Question: While plotting a list in pylab or mplot3d (2d or 3d scatter plot), is it possible to use the index in the list as marker? Or other ways (or other libraries) that can make the viewer understand which point in the list corresponds to which point on the graph.
I've included a 3d scatter plot here just for reference. I was hoping to change the blue dot marker to the index in the list.

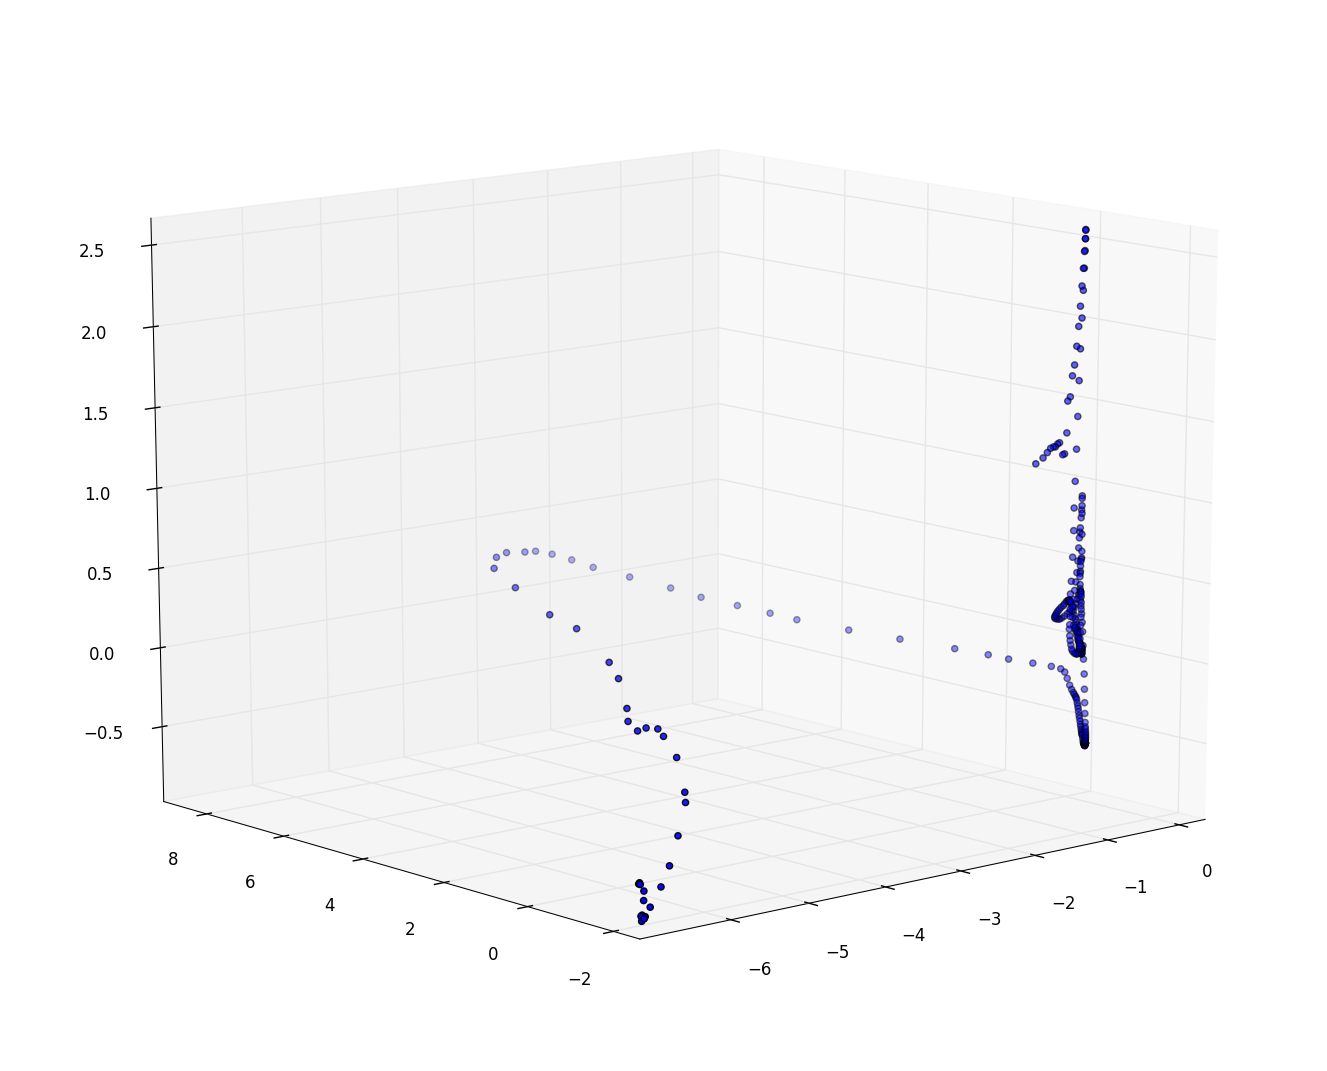
Answer: Sure, you'll just need to make separate 'plot' calls for each point.
However, because each point will have a different marker, things will render rather slowly. If you have several thousand points, this is probably a bad idea. However, at that point, you wouldn't be able to see the numbers, anyway.
As an example:
'''
import numpy as np
import matplotlib.pyplot as plt
from mpl_toolkits.mplot3d import Axes3D
num = 30
t = np.linspace(0, 10*np.pi, num)
x, y = np.cos(t), np.sin(t)
fig, ax = plt.subplots(subplot_kw=dict(projection='3d'))
for i in range(num):
ax.plot([x[i]], [y[i]], [t[i]], marker='${}$'.format(i),
markersize=12, color='black')
plt.show()
'''